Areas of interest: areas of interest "Resort"
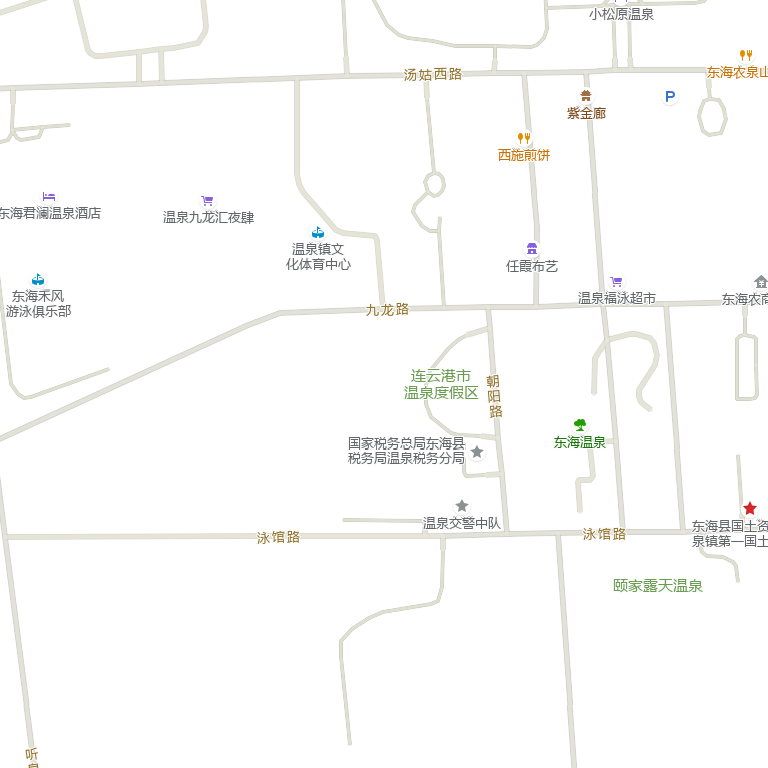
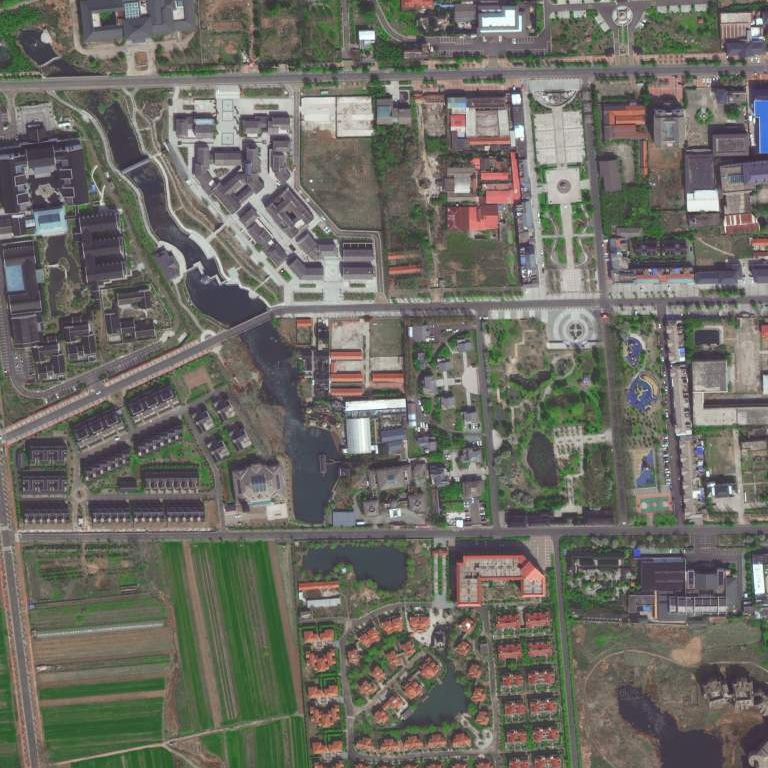